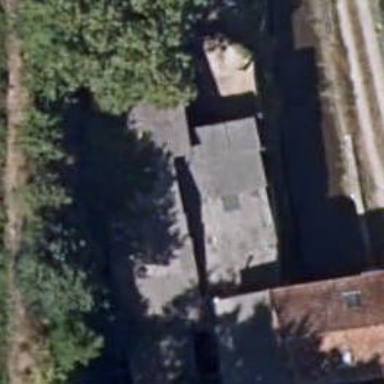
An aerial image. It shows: Shed building.